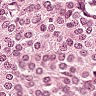
Metastatic tissue present: yes